Interaction volume radius: 5 \u00c5
Interaction volume height: 25 \u00c5
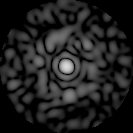
Disorder parameter: 0.8328